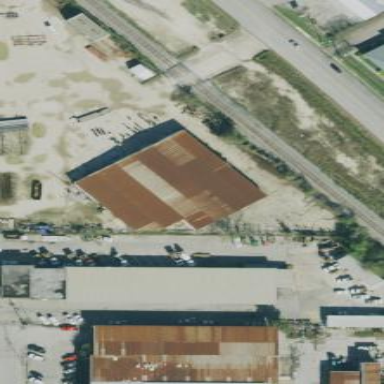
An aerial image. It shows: Industrial building.